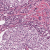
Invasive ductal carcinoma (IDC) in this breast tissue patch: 1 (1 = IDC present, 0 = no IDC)